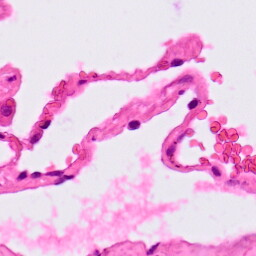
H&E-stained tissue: Lung